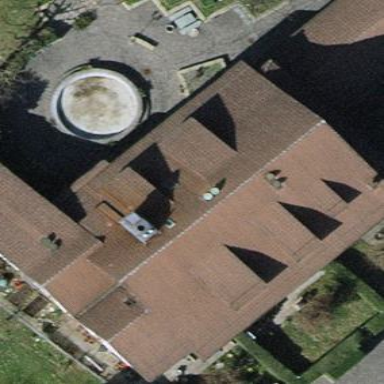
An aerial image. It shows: View of roof of building.